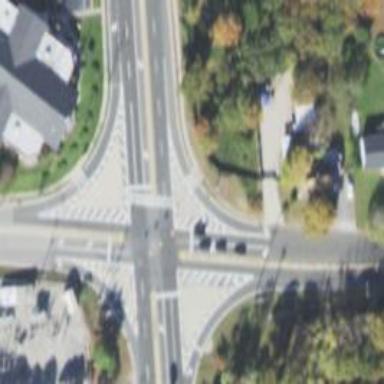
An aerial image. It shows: Marked crossing on the road.